Field crop: tomato
Growth stage: 1
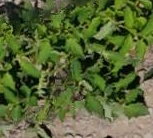
Species: tomato